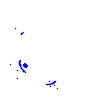
Particle: pion